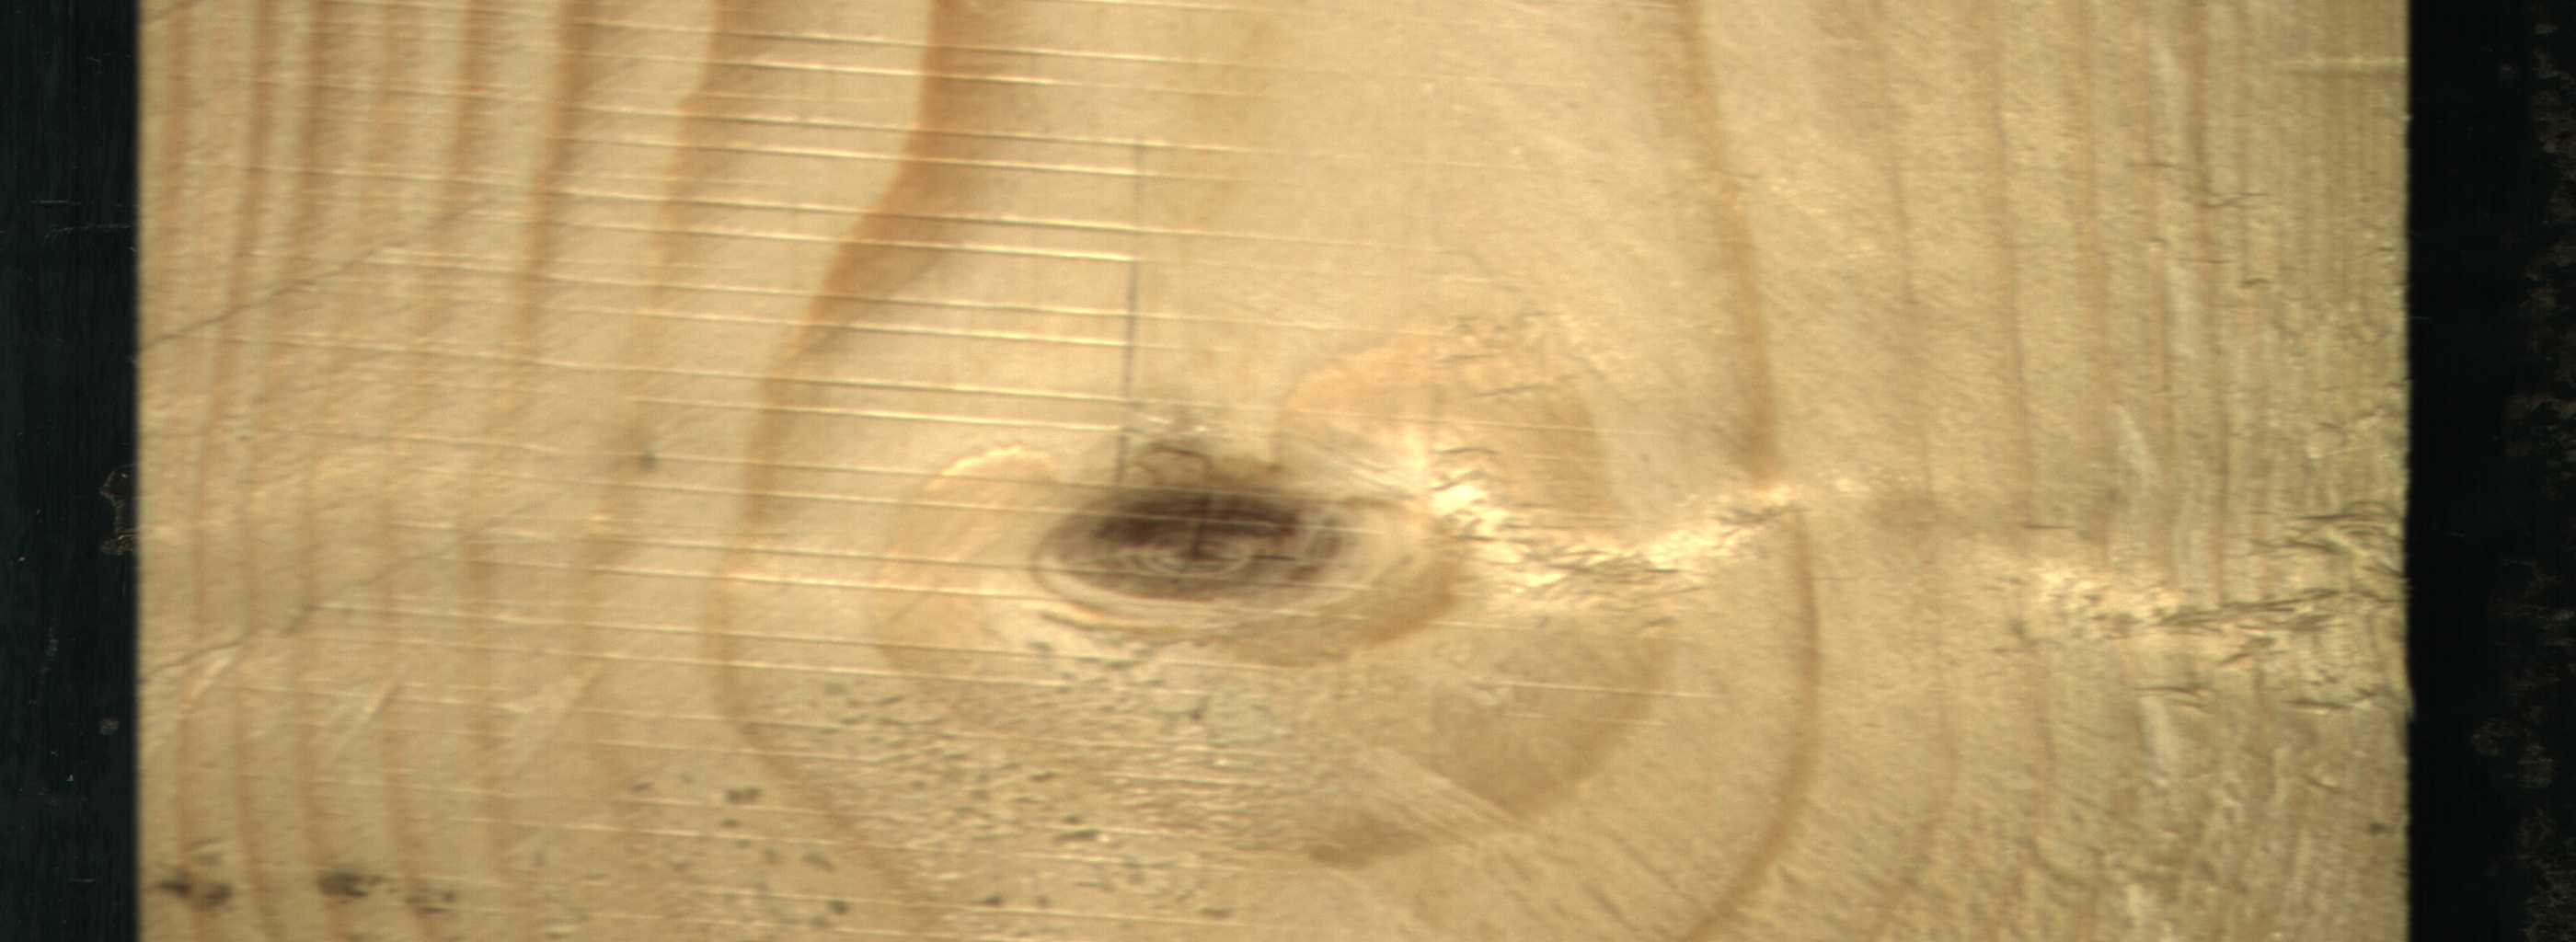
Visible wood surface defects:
Live_Knot